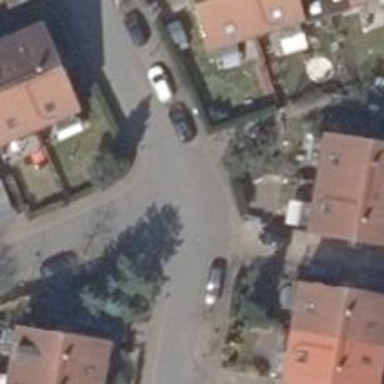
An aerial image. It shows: Living street.